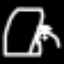
Label: angel